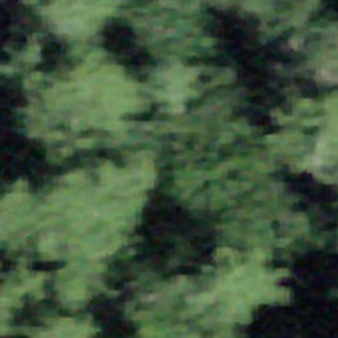
Label: other